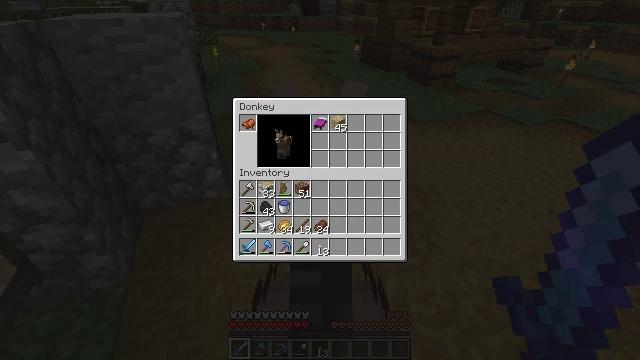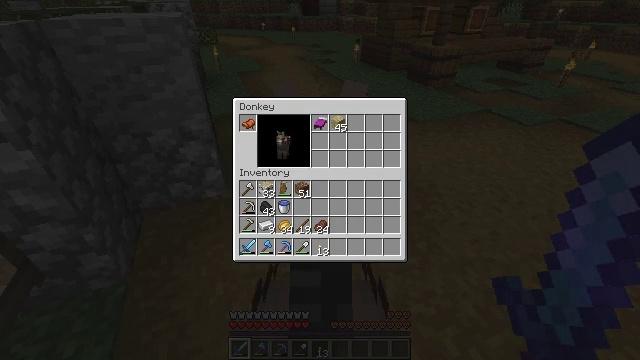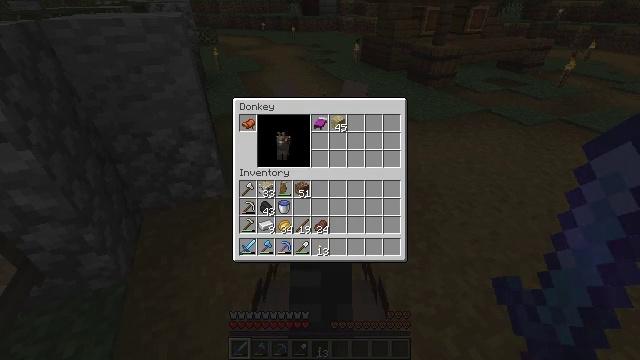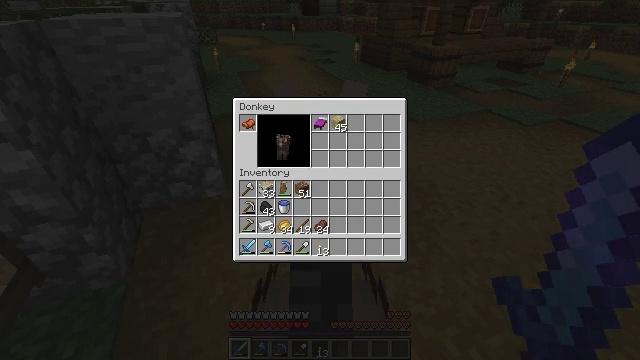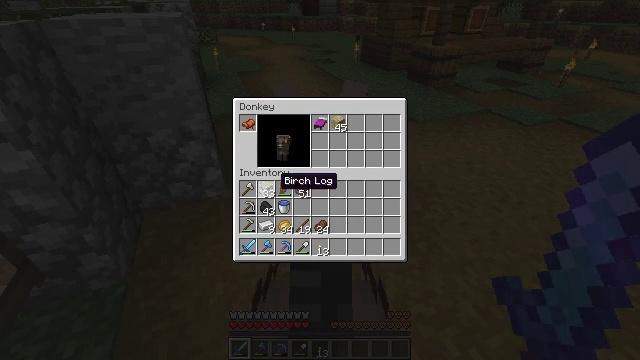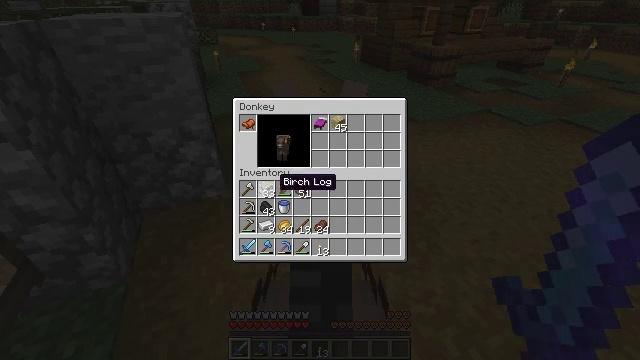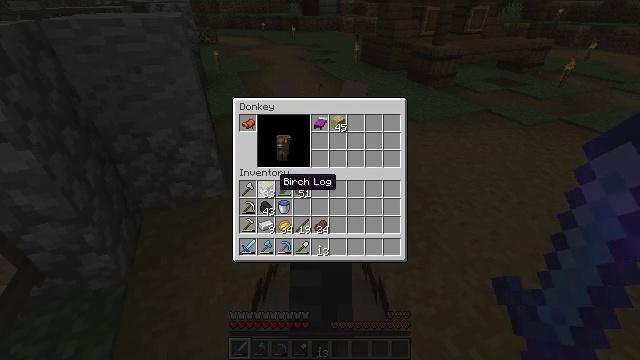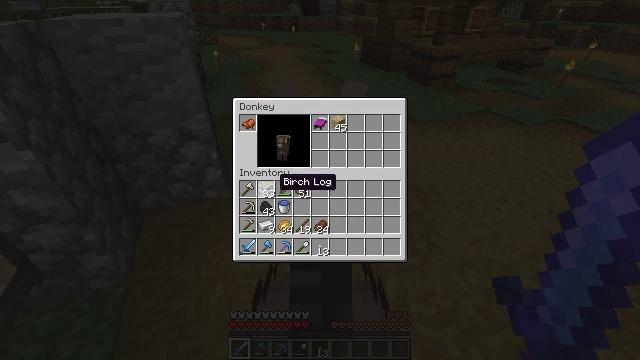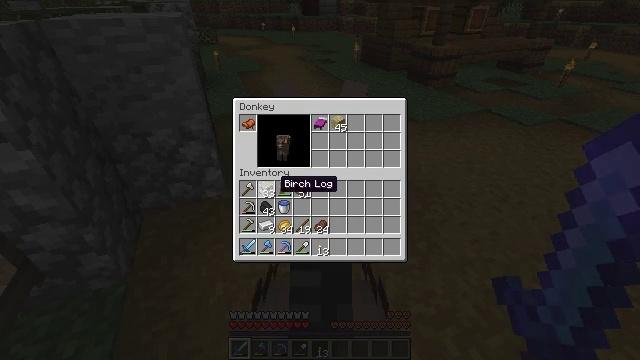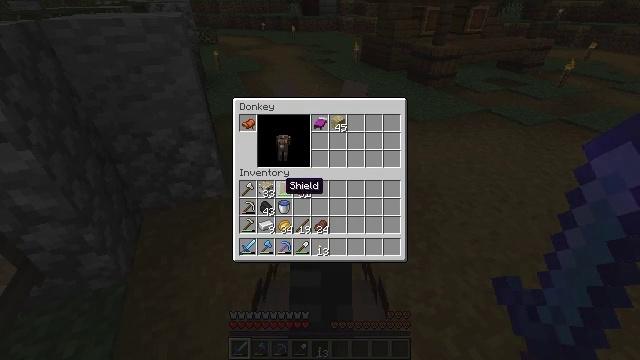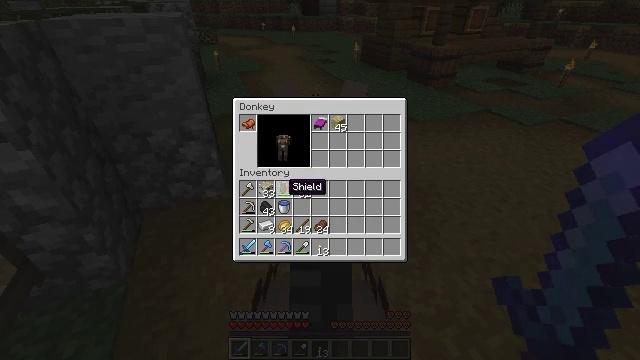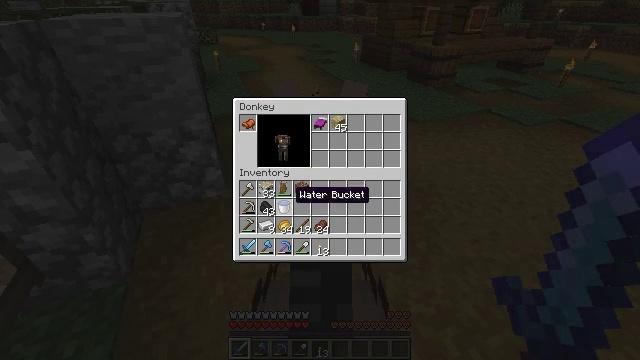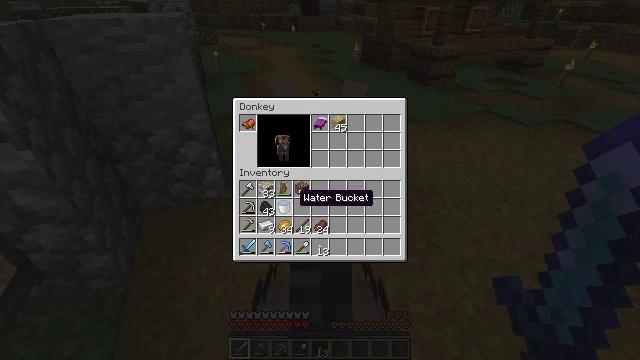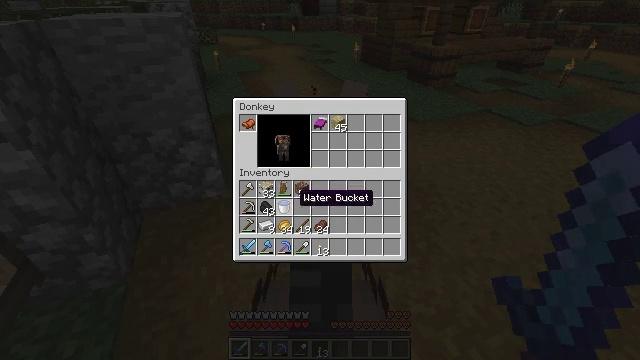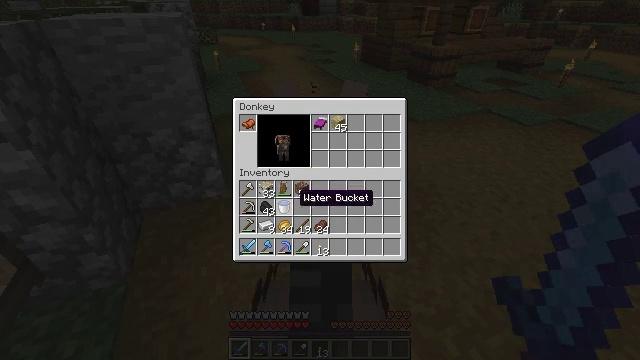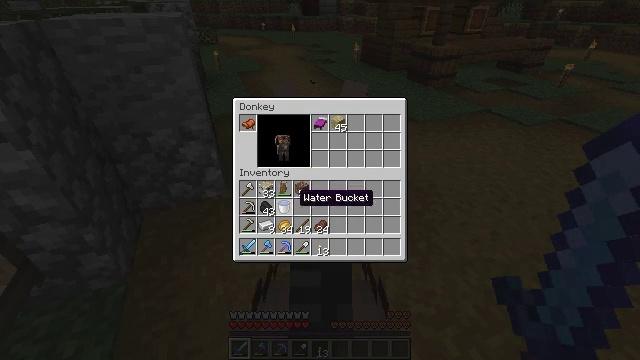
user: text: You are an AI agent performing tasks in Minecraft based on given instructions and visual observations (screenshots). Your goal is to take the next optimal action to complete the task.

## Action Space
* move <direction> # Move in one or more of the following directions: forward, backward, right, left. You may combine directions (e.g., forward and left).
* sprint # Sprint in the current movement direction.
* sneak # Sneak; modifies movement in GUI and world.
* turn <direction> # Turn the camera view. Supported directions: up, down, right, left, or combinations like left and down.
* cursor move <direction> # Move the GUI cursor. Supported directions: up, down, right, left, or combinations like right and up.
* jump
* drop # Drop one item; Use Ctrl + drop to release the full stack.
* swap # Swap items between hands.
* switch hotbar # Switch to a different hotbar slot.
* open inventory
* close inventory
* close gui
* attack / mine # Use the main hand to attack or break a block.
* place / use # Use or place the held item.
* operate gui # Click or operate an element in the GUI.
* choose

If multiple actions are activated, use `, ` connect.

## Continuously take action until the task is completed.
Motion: motion action
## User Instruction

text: Craft a lead.
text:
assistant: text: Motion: cursor move right
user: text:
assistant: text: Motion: no_op
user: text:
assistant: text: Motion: cursor move down
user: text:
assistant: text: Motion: cursor move down
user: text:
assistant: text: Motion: no_op
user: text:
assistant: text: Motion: no_op
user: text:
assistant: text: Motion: no_op
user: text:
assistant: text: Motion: no_op
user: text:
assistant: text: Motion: no_op
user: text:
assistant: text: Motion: no_op
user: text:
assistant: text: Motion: cursor move right and down
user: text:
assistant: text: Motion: no_op
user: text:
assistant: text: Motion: no_op
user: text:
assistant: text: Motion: no_op
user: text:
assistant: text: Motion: no_op
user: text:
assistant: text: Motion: no_op
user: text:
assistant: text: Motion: no_op
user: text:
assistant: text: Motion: no_op
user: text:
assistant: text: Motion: no_op
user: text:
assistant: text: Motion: cursor move up
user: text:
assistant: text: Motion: cursor move up
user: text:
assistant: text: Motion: cursor move up
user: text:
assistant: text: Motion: cursor move up
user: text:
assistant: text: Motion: cursor move up
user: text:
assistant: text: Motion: no_op
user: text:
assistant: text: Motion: no_op
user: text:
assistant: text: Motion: no_op
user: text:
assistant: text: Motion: sneak, cursor move up
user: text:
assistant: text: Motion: sneak, cursor move up
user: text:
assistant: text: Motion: sneak